Question: I tried to add captions in some plots that will be shown in a .rmd file, but the captions added are not very aesthetically pleasing. It will look much better if I just include the captions in the .rmd file instead of the plot. Are there any ways to make the captions look prettier in ggplot2?
'''
library(ggplot2)
data <- data.frame(col = c("left", "right"),
row = c("first", "second", "third", "fourth"),
x = rep.int(1,4),
y = rep.int(1,4))
data$col <- as.character(data$col)
data$row <- as.character(data$row)
caption <- paste(strwrap("Lorem ipsum dolor sit amet, consectetur adipiscing elit, sed do eiusmod tempor incididunt ut labore et dolore magna aliqua. Ut enim ad minim veniam, quis nostrud exercitation ullamco laboris nisi ut aliquip ex ea commodo consequat. Duis aute irure dolor in reprehenderit in voluptate velit esse cillum dolore eu fugiat nulla pariatur. Excepteur sint occaecat cupidatat non proident, sunt in culpa qui officia deserunt mollit anim id est laborum.", width = 170), collapse = "
")
ggplot(data = data) +
facet_grid(row~col) +
labs(x = "x", y = "y", caption = caption) +
theme_bw(base_size = 16) +
theme(legend.position = "bottom",
plot.margin = margin(15, 15, 15, 15),
plot.caption = element_text(size = 10, hjust = 0))
'''
The captions that I added

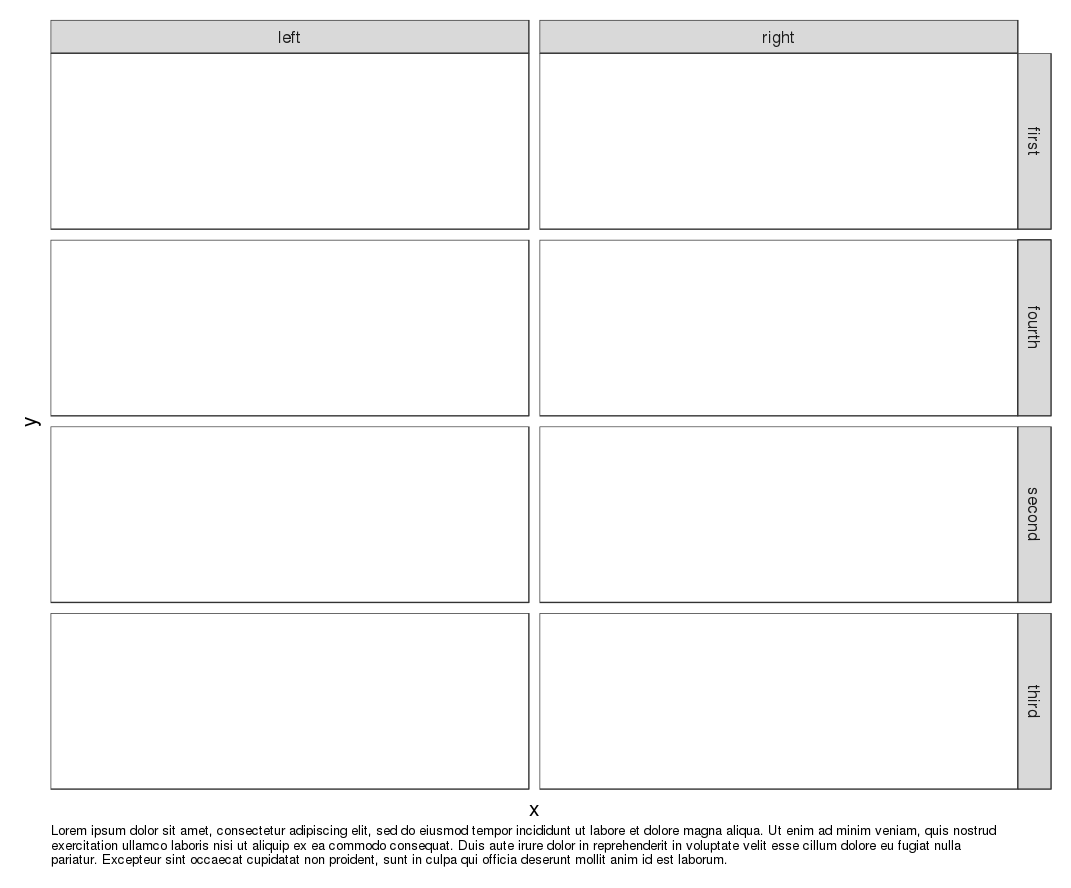
Answer: '''
library(ggplot2)
data <- data.frame(col = c("left", "right"),
row = c("first", "second", "third", "fourth"),
x = rep.int(1,4),
y = rep.int(1,4))
data$col <- as.character(data$col)
data$row <- as.character(data$row)
caption <- paste(strwrap("Lorem ipsum dolor sit amet, consectetur adipiscing elit, sed do eiusmod tempor incididunt ut labore et dolore magna aliqua. Ut enim ad minim veniam, quis nostrud exercitation ullamco laboris nisi ut aliquip ex ea commodo consequat. Duis aute irure dolor in reprehenderit in voluptate velit esse cillum dolore eu fugiat nulla pariatur. Excepteur sint occaecat cupidatat non proident, sunt in culpa qui officia deserunt mollit anim id est laborum.", width = 170), collapse = "
")
library(extrafont)
font_import(prompt=FALSE) # This installs the fonts. Only run this once!
loadfonts(device="win") # Loads the fonts
fonts_lookup = t(data.frame(windowsFonts())) # font lookup table
ggplot(data = data) +
facet_grid(row~col) +
labs(x = "x", y = "y", caption = caption) +
theme_bw(base_size = 16) +
theme(legend.position = "bottom",
plot.margin = margin(15, 15, 15, 15),
plot.caption = element_text(size = 12, hjust = 0.5,
family = "Garamond", color = "blue", face = "bold"))
'''
<URL>
Maybe change the font family, color, or face, or all at the same time? You can refer to this question for fonts: <URL>' let's you check what fonts are already loaded. I've created 'fonts_lookup' for easy lookup of fonts and their respective names. As for which font is the "prettiest", that's very subjective.